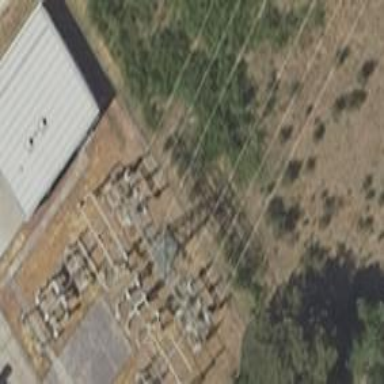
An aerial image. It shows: Three power lines with cables.